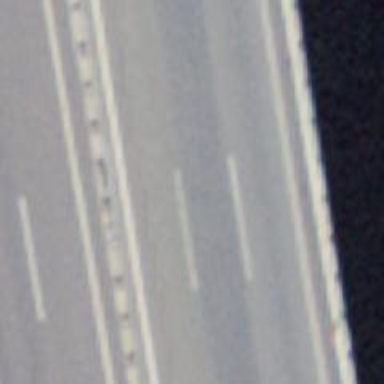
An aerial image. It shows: Asphalt bridge on motorway.